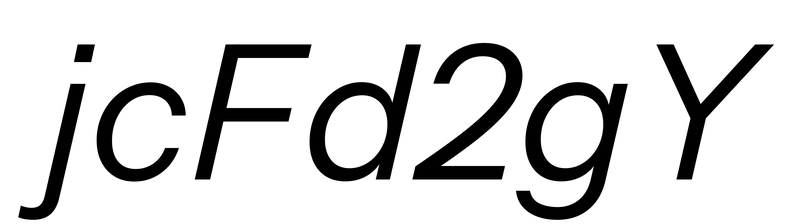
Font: InstrumentSans-Italic_Italic